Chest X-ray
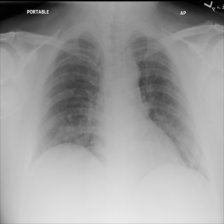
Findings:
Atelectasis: negative
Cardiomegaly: negative
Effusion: negative
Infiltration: negative
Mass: positive
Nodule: negative
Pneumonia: negative
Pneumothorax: negative
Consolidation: negative
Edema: negative
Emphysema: negative
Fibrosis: negative
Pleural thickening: negative
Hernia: negative